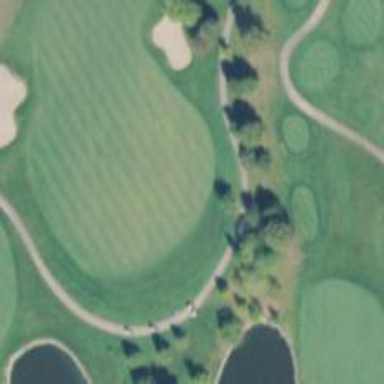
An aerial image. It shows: Path designated for golf carts.